Interaction volume radius: 5 \u00c5
Interaction volume height: 15 \u00c5
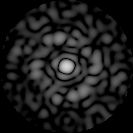
Disorder parameter: 0.8361